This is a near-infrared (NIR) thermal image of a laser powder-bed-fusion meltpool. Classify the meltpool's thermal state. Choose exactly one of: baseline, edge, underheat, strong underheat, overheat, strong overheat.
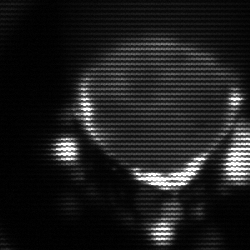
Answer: edge